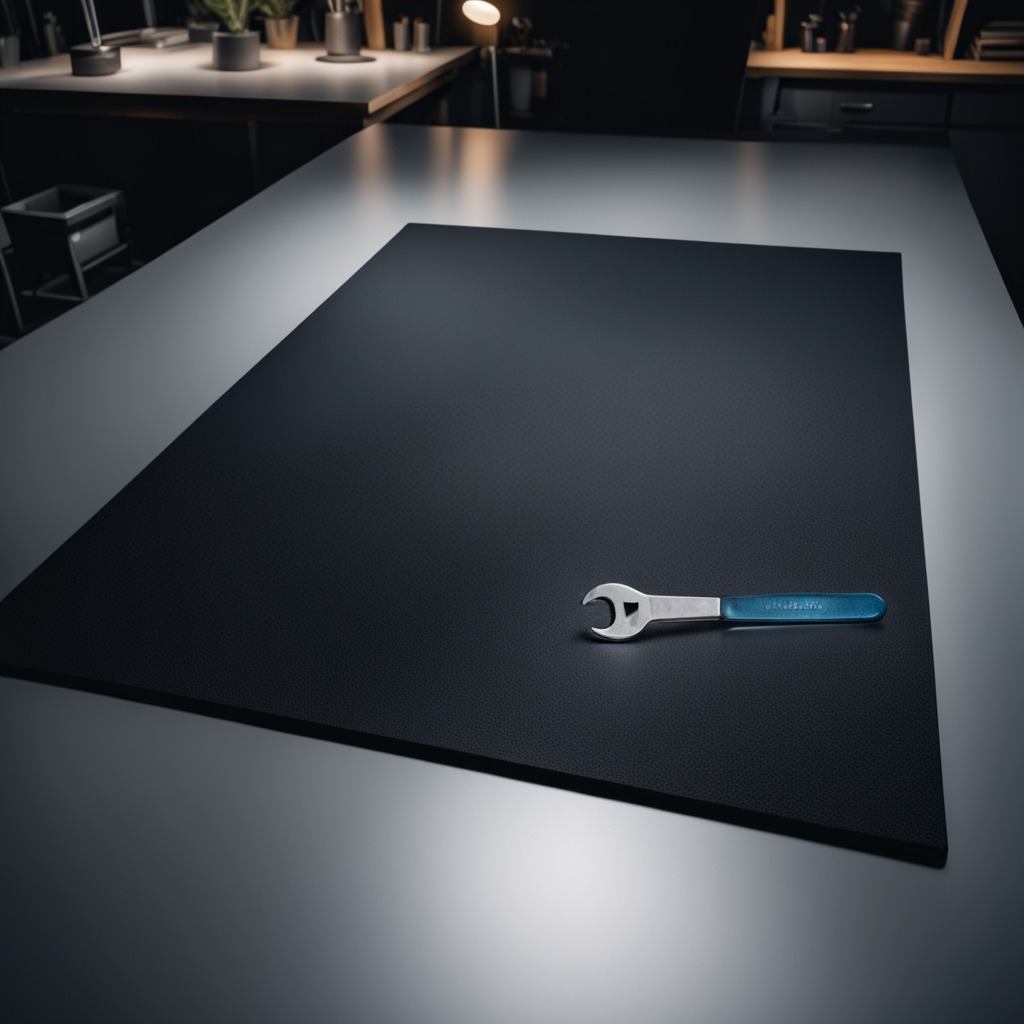
A wrench is lying on the tabletop.